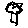
Label: tree